Question: I have created following classes using generics
'''
public interface FacilityMasterService extends AbstractAssessmentLevelService<E extends AbstractAssessmentLevelBean> {
}
public interface AbstractAssessmentLevelService extends AbstractAssessmentService<E extends AbstractAssessmentBean> {}
public interface AbstractAssessmentService extends GenericService<E extends GenericBean> {}
public interface GenericService<E> {}
public class AbstractAssessmentLevelBean extends AbstractAssessmentBean {
}
public class AbstractAssessmentBean extends GenericBean {
}
public class GenericBean{
}
'''
But in interfaces I am getting following error Syntax error on token "extends", , expected
how to resolve this.
please help.
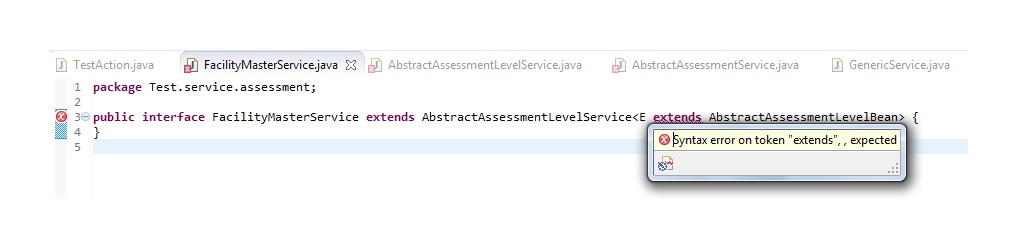
Answer: This is not valid:
'''
... extends AbstractAssessmentLevelService<E extends AbstractAssessmentLevelBean>
^^^^^^^^^^^^^^^^^^^^^^^^^^^^^^^^^^^^^
'''
(You can't extend a class without specifying a concrete type argument.)
Perhaps you're after this:
'''
public interface FacilityMasterService<E extends AbstractAssessmentLevelBean>
extends AbstractAssessmentLevelService<E> {
}
'''